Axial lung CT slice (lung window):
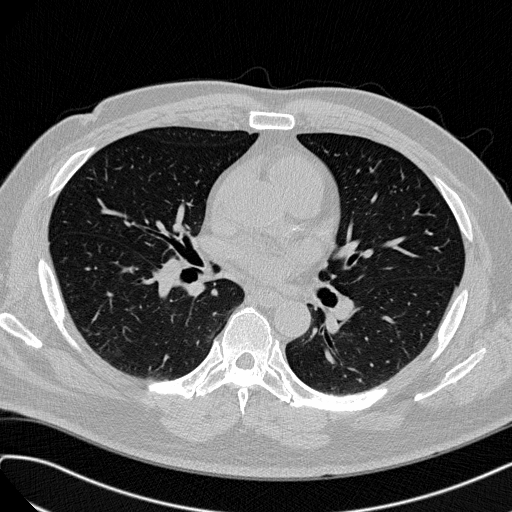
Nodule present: no